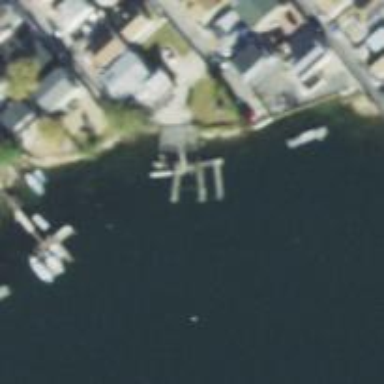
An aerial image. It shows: Man-made pier.